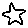
Label: star